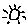
Label: sun